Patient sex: M
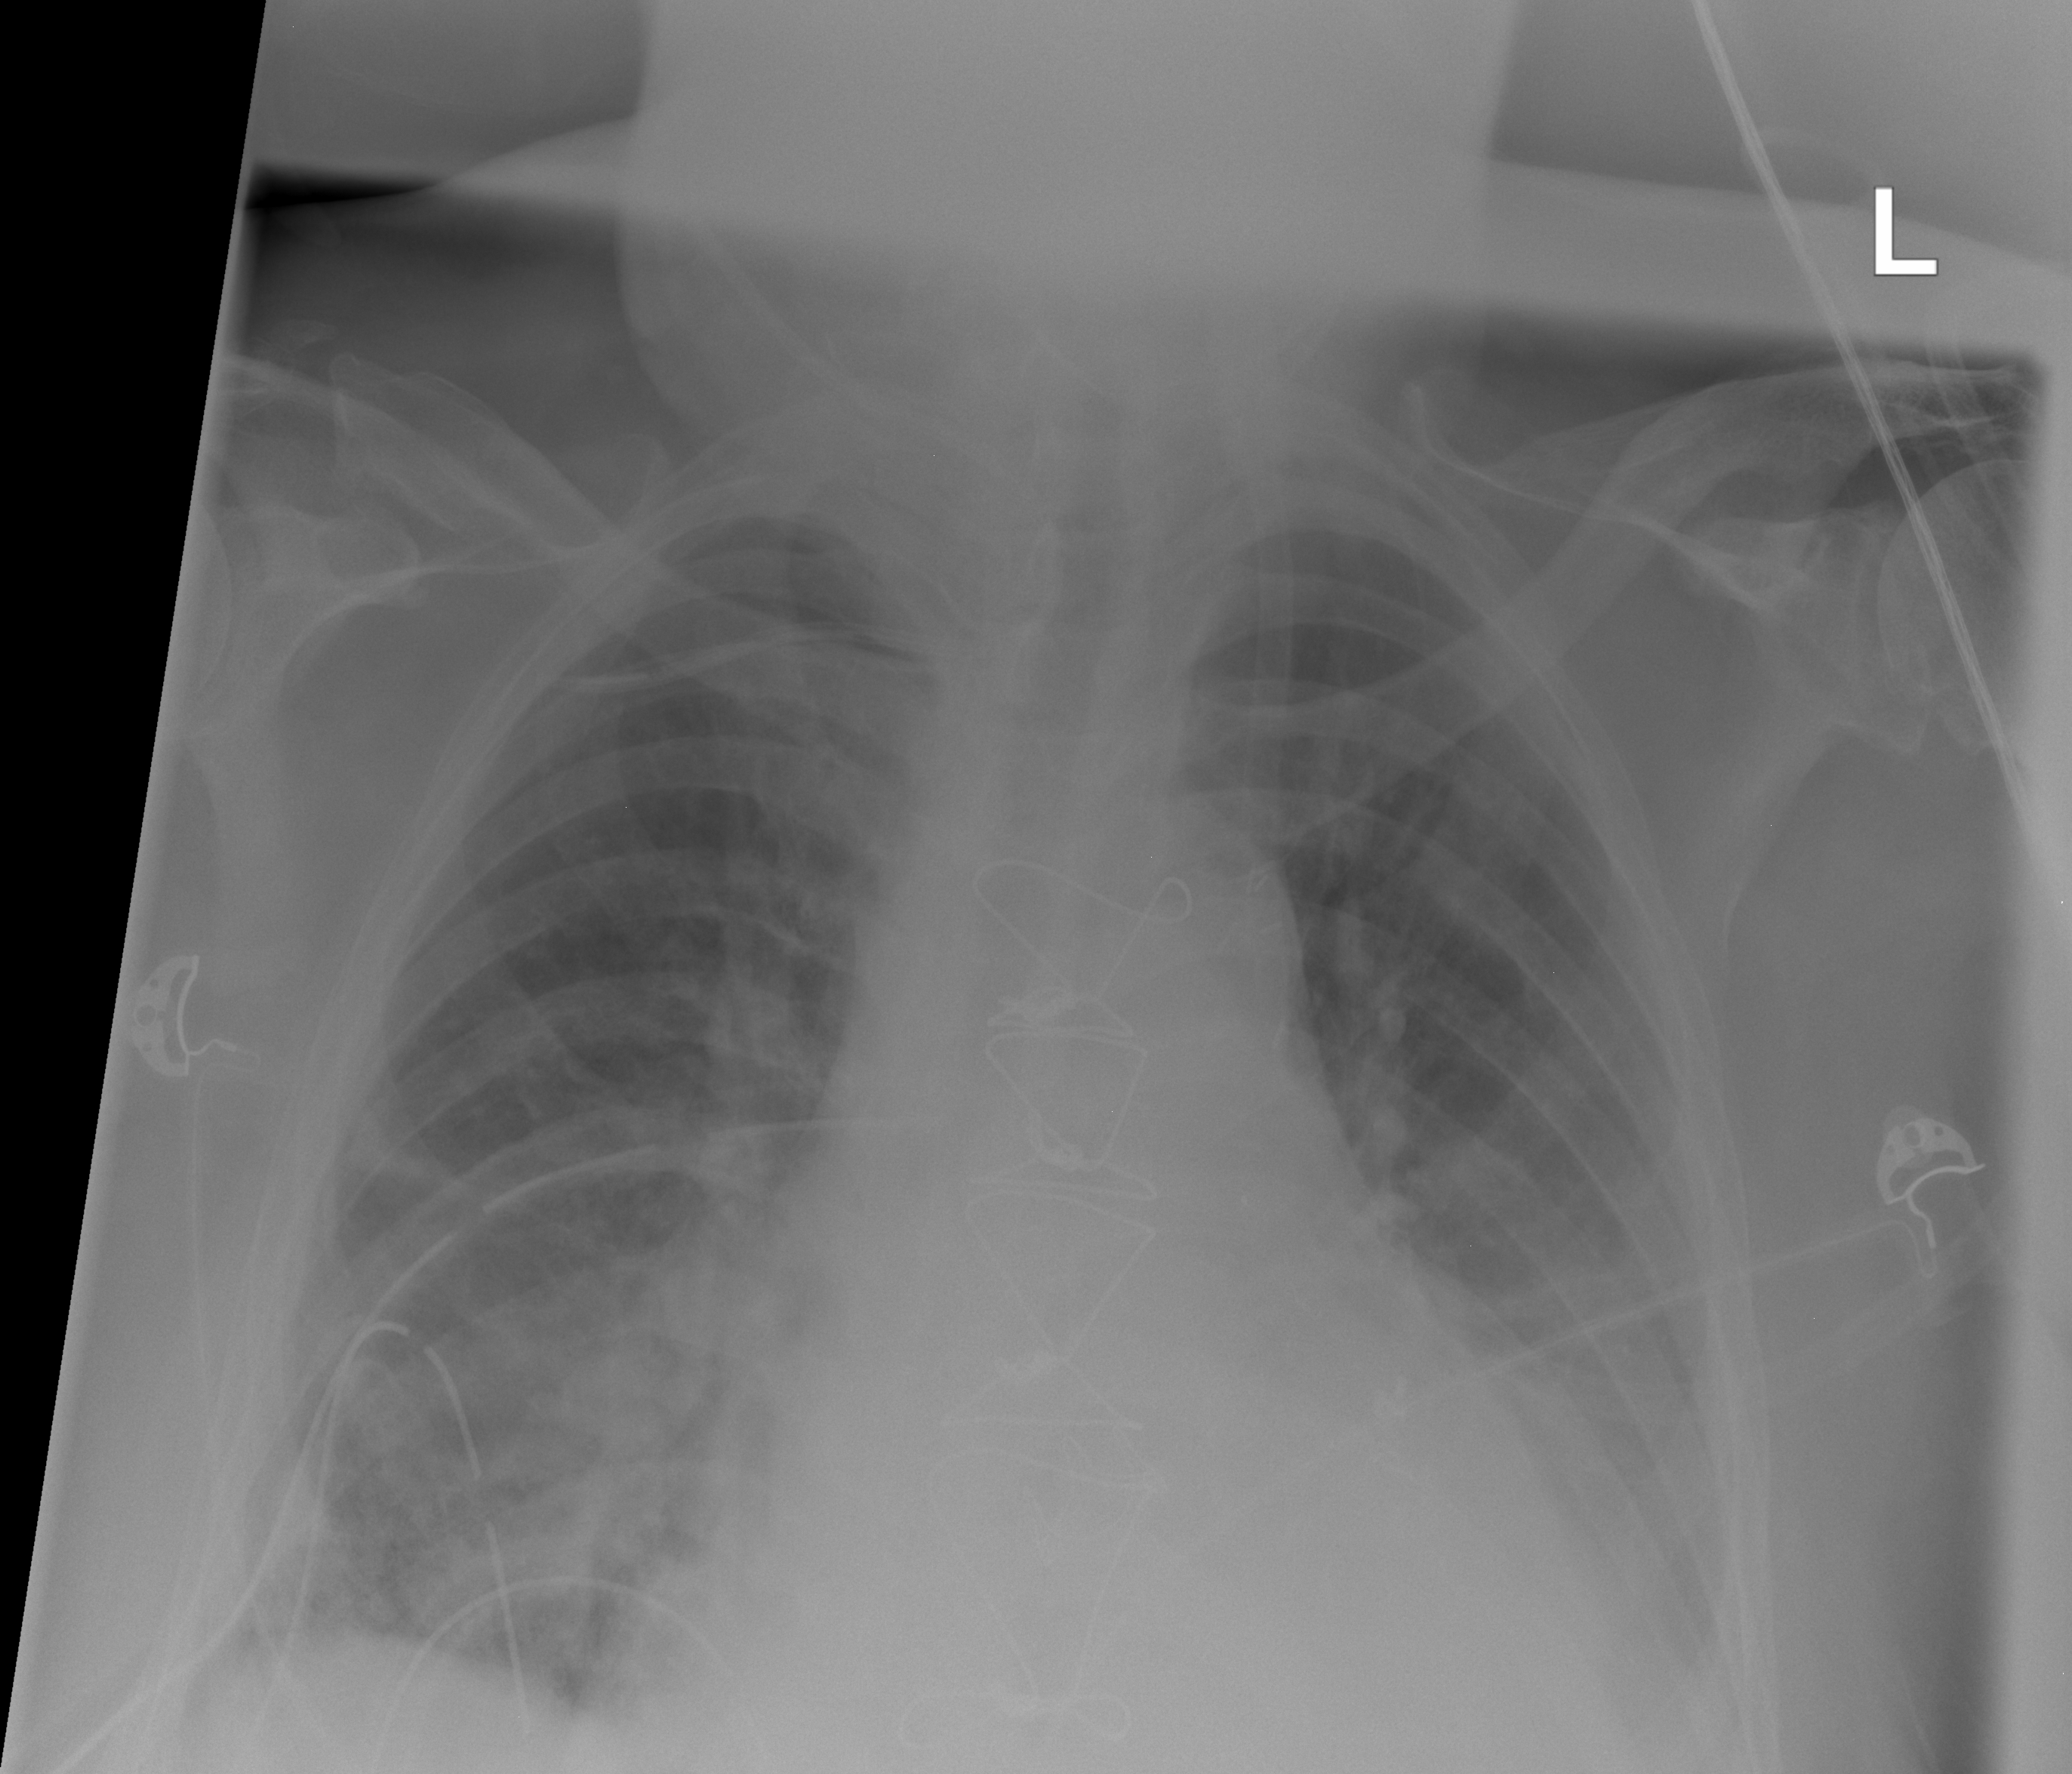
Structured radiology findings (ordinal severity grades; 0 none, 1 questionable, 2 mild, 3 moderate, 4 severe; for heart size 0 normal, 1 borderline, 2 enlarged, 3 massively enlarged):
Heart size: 2
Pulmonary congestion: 0
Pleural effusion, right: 0
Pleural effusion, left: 3
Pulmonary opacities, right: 3
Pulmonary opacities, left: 0
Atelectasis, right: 2
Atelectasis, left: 2